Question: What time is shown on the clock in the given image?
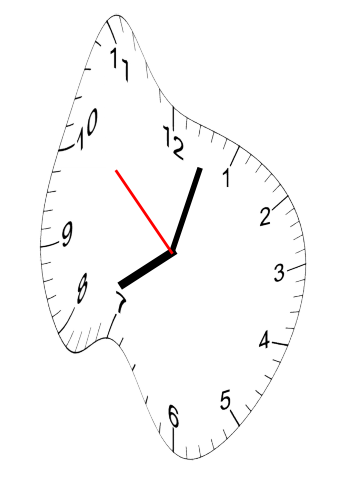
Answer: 08:02:52